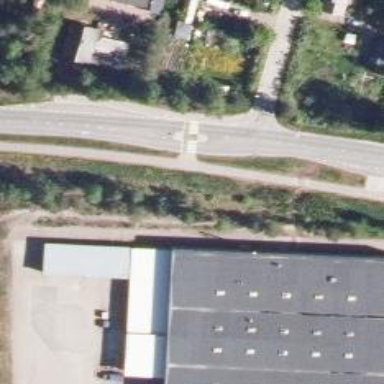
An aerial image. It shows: Cycleway.